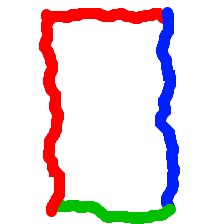
Shape: rectangle